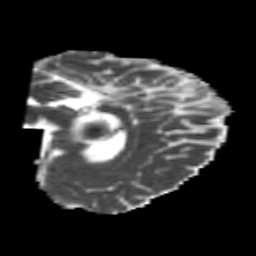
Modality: MD
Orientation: sagittal
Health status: healthy
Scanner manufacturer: philips
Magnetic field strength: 3 T
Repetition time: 6.964 s
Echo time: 0.092 s